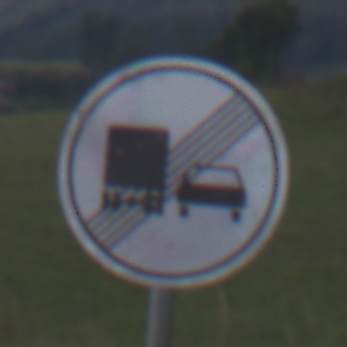
Verkehrszeichen: EndeUeberholverbotKraftfahrzeuge
Umgebung: Outdoor, Nature
Tageszeit: SunriseSunset
Wetter: PartlyCloudy
Licht: Natural
Jahreszeit: NotSpecified
Kontrast: LowContrast